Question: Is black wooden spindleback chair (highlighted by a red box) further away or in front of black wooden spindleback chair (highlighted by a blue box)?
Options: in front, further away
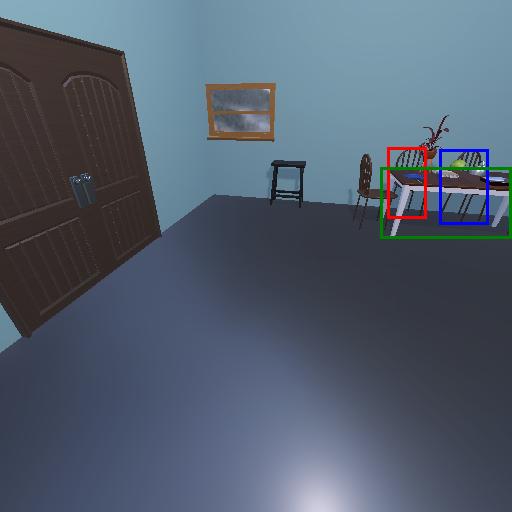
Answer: in front